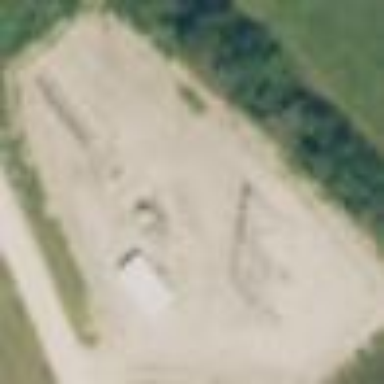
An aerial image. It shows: There is distribution substation enclosed by fence.